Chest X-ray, PA view. Patient: 44 years old, sex F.
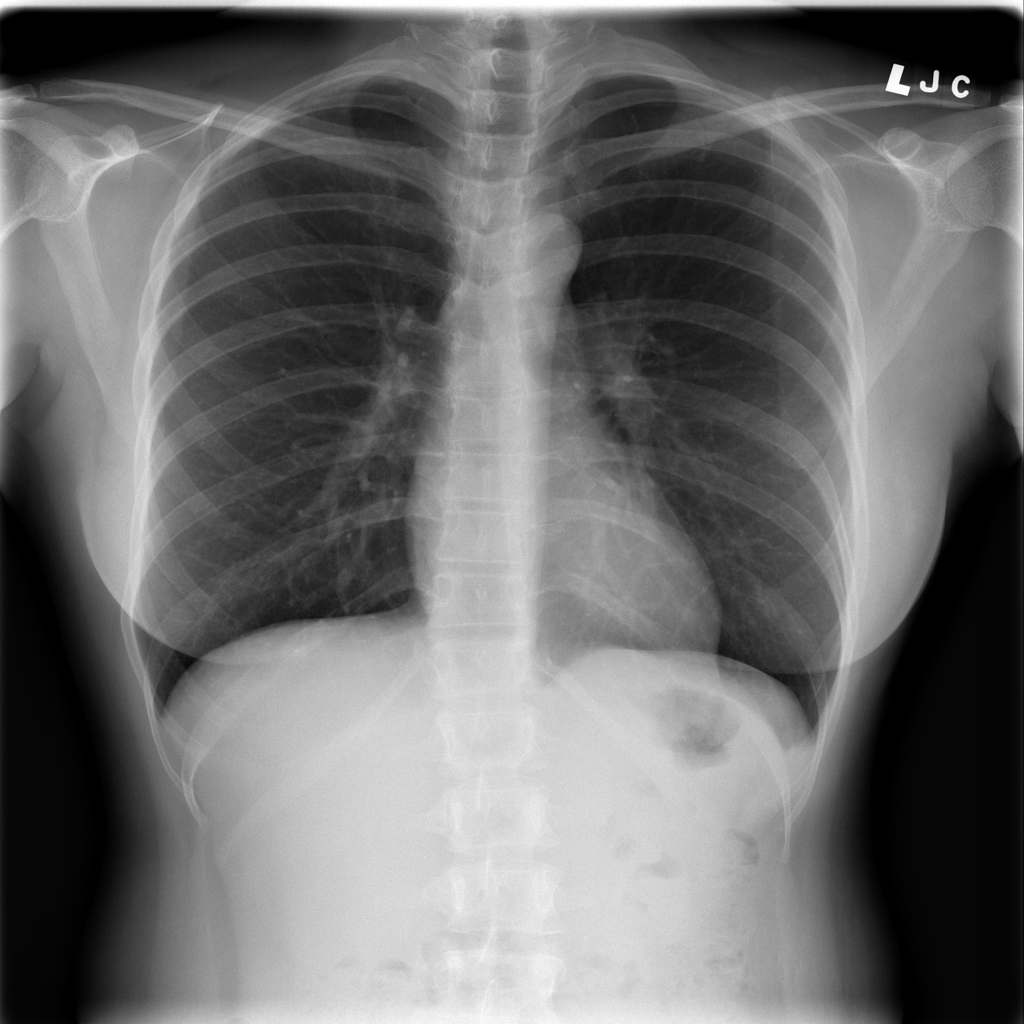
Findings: No Finding